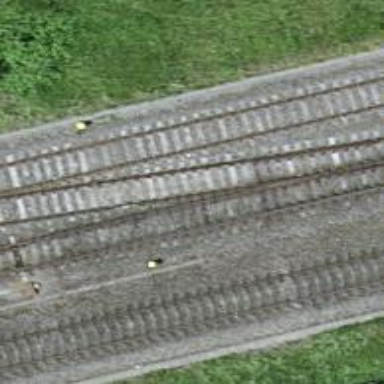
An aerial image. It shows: Railway siding with one electrified track and contact line for powering the train.